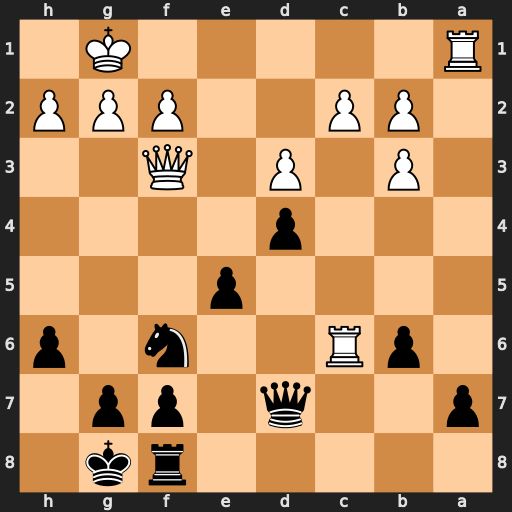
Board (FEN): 5rk1/p2q1pp1/1pR2n1p/4p3/3p4/1P1P1Q2/1PP2PPP/R5K1
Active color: b
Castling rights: -
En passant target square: -
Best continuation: e4 Rxf6 exf3